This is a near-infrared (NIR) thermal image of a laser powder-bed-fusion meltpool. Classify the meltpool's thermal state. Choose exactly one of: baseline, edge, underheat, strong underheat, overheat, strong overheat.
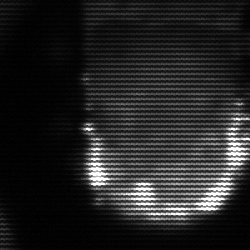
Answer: baseline